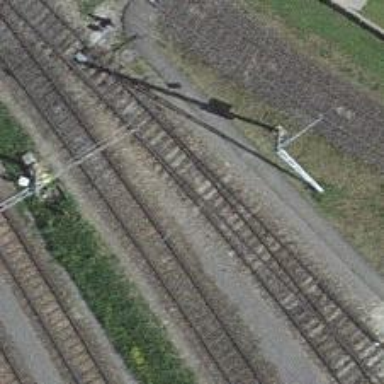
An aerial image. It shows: Railway yard with one track.